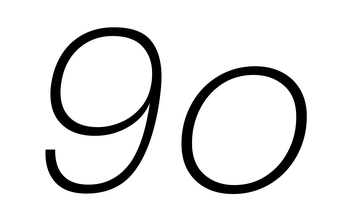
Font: Poppins-ExtraLightItalic